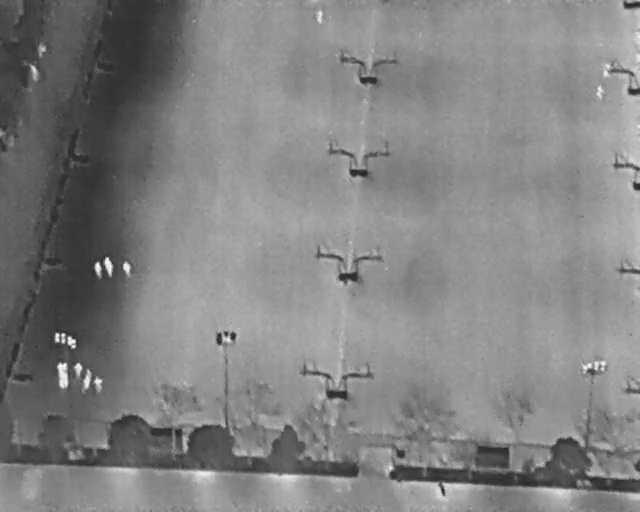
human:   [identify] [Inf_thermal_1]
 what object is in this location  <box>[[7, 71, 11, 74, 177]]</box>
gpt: <ref>1 large person at the bottom left</ref>